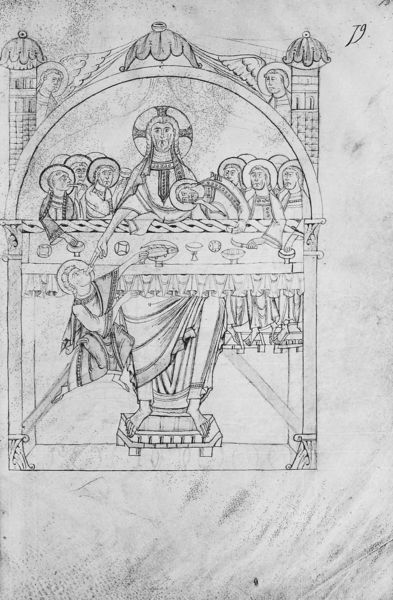
Titel: Missale
Standort: Herkunftsort: Saint-Maur-des-Fossés (EU - F)
Institution: Paris, Bibliothèque Nationale
Schlagwörter: gruppe, himmel, mann, weiß, sitzen, grau, männer, schwarz, tisch, zeichnung, malerei, bibel, falten, rahmen, kirche, kelch, sitzend, turm, engel, füße, bogen, essen, tafel, wein, einfach, verzierung, brot, faltenwurf, gewölbe, buch, türme, linie, barfuß, seite, schwarzweiß, fußbank, entwurf, mahl, graphisch, buchseite, fisch, heiligenschein, nimbus, christus, jesus, dolch, zentral, romanik, baldachin, zentrum, heilige, abendmahl, jünger, petrus, zwölf, apostel, buchmalerei, judas, verrat, paulus, jesud, spiesung, ressen, mittellaterlich, größenproportion, verraten